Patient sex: F
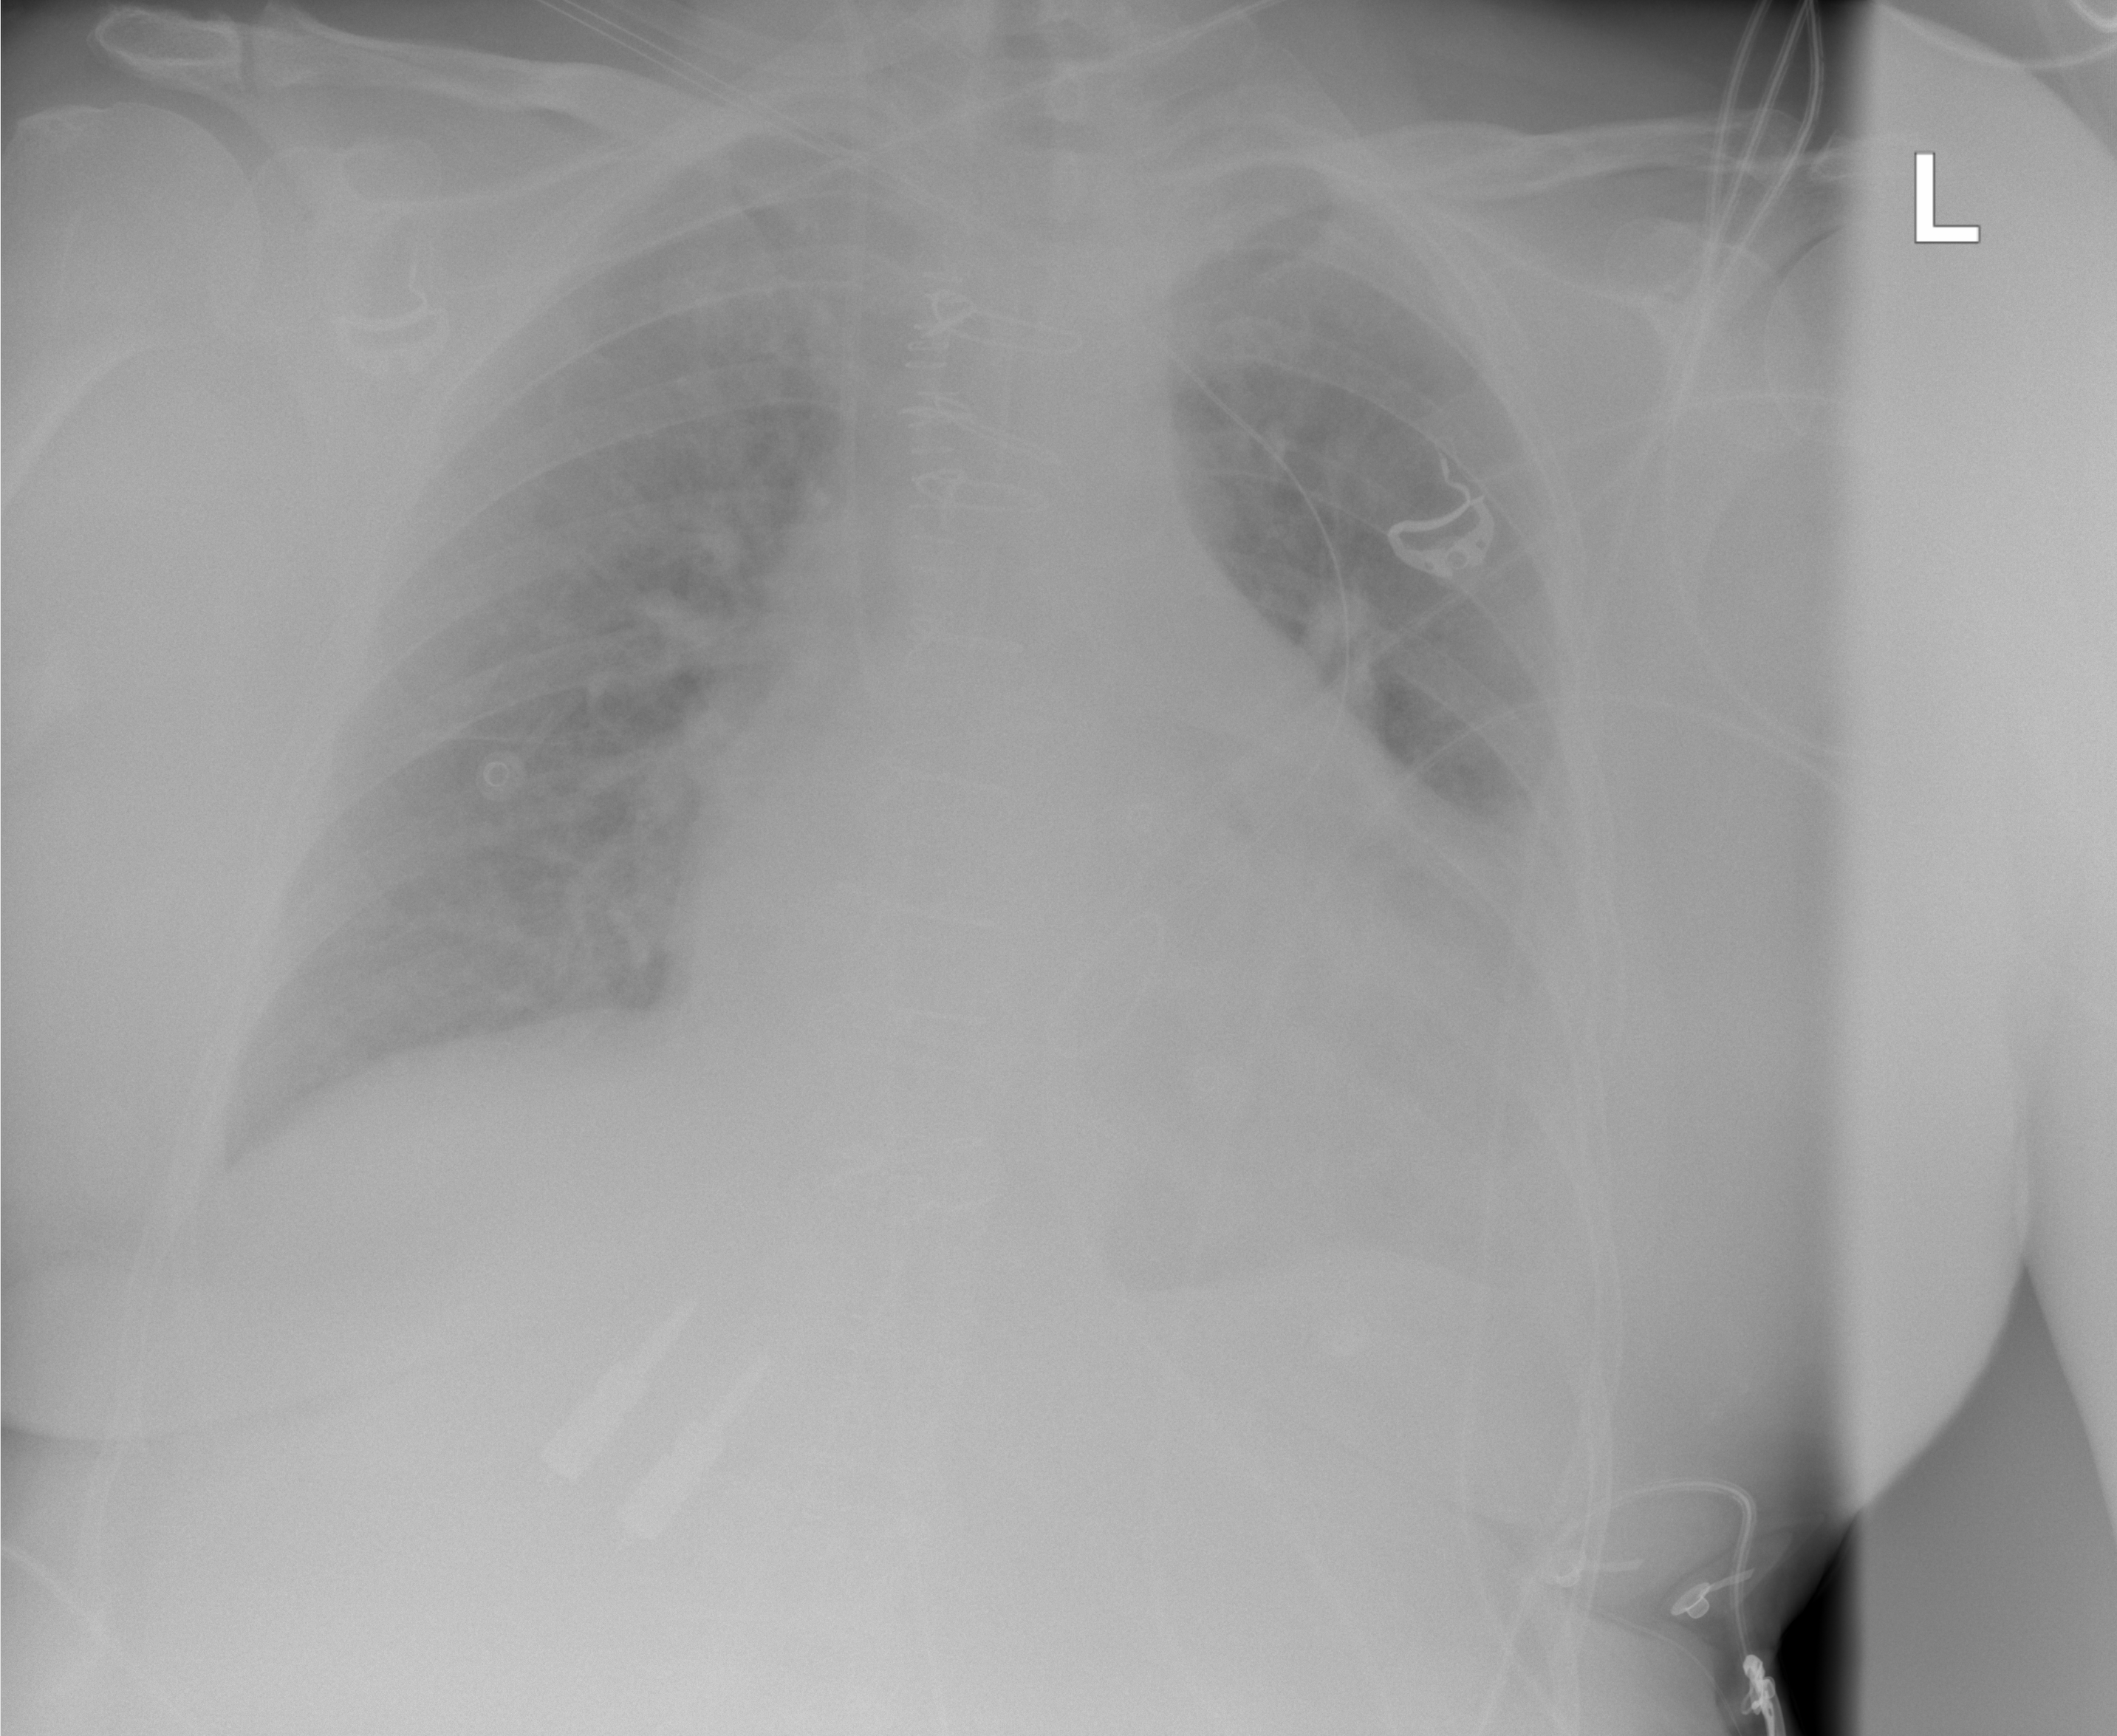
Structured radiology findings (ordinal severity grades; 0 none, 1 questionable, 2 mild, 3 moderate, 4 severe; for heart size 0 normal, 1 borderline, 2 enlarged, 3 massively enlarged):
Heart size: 2
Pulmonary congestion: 2
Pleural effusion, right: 0
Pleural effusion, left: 2
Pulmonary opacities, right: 0
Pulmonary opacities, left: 0
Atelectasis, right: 0
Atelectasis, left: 2